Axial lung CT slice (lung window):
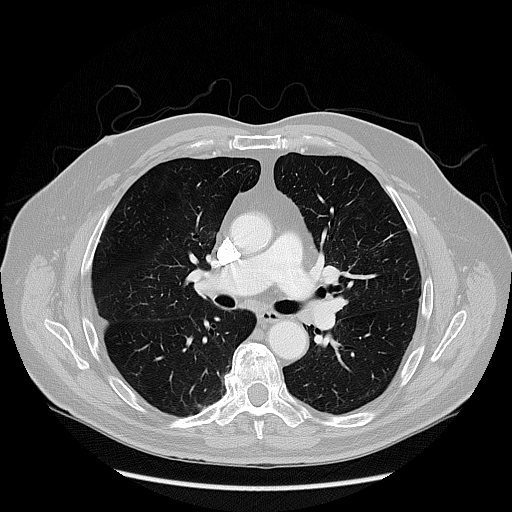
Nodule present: no